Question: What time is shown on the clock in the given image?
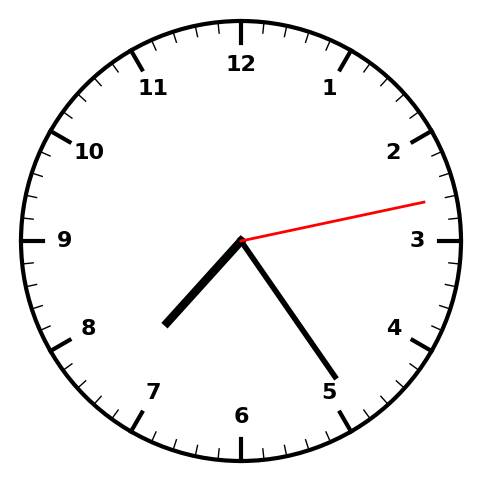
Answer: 07:24:13